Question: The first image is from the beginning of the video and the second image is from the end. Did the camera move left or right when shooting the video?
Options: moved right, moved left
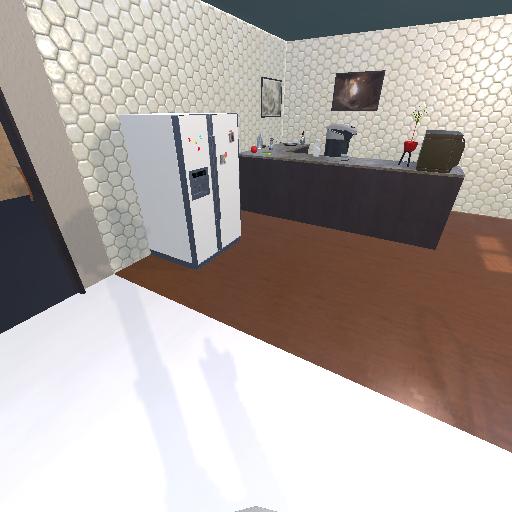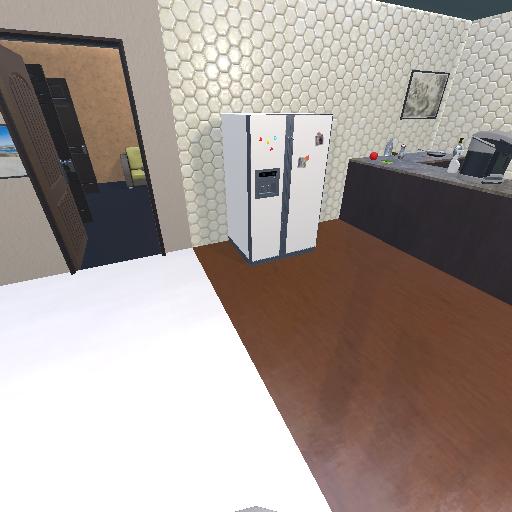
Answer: moved right